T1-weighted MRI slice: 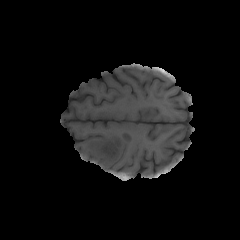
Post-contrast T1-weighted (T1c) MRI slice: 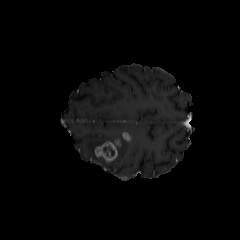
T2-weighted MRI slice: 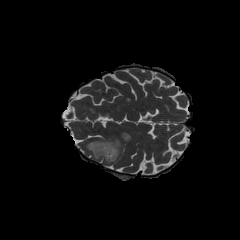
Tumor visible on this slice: yes